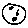
Label: moon